Field crop: maize
Growth stage: 2
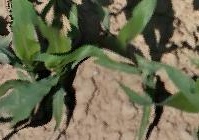
Species: maize